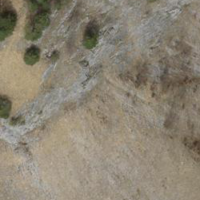
EUNIS habitat code: 23
Species observed at this site:
Aporia crataegi
Melanargia galathea